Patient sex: F
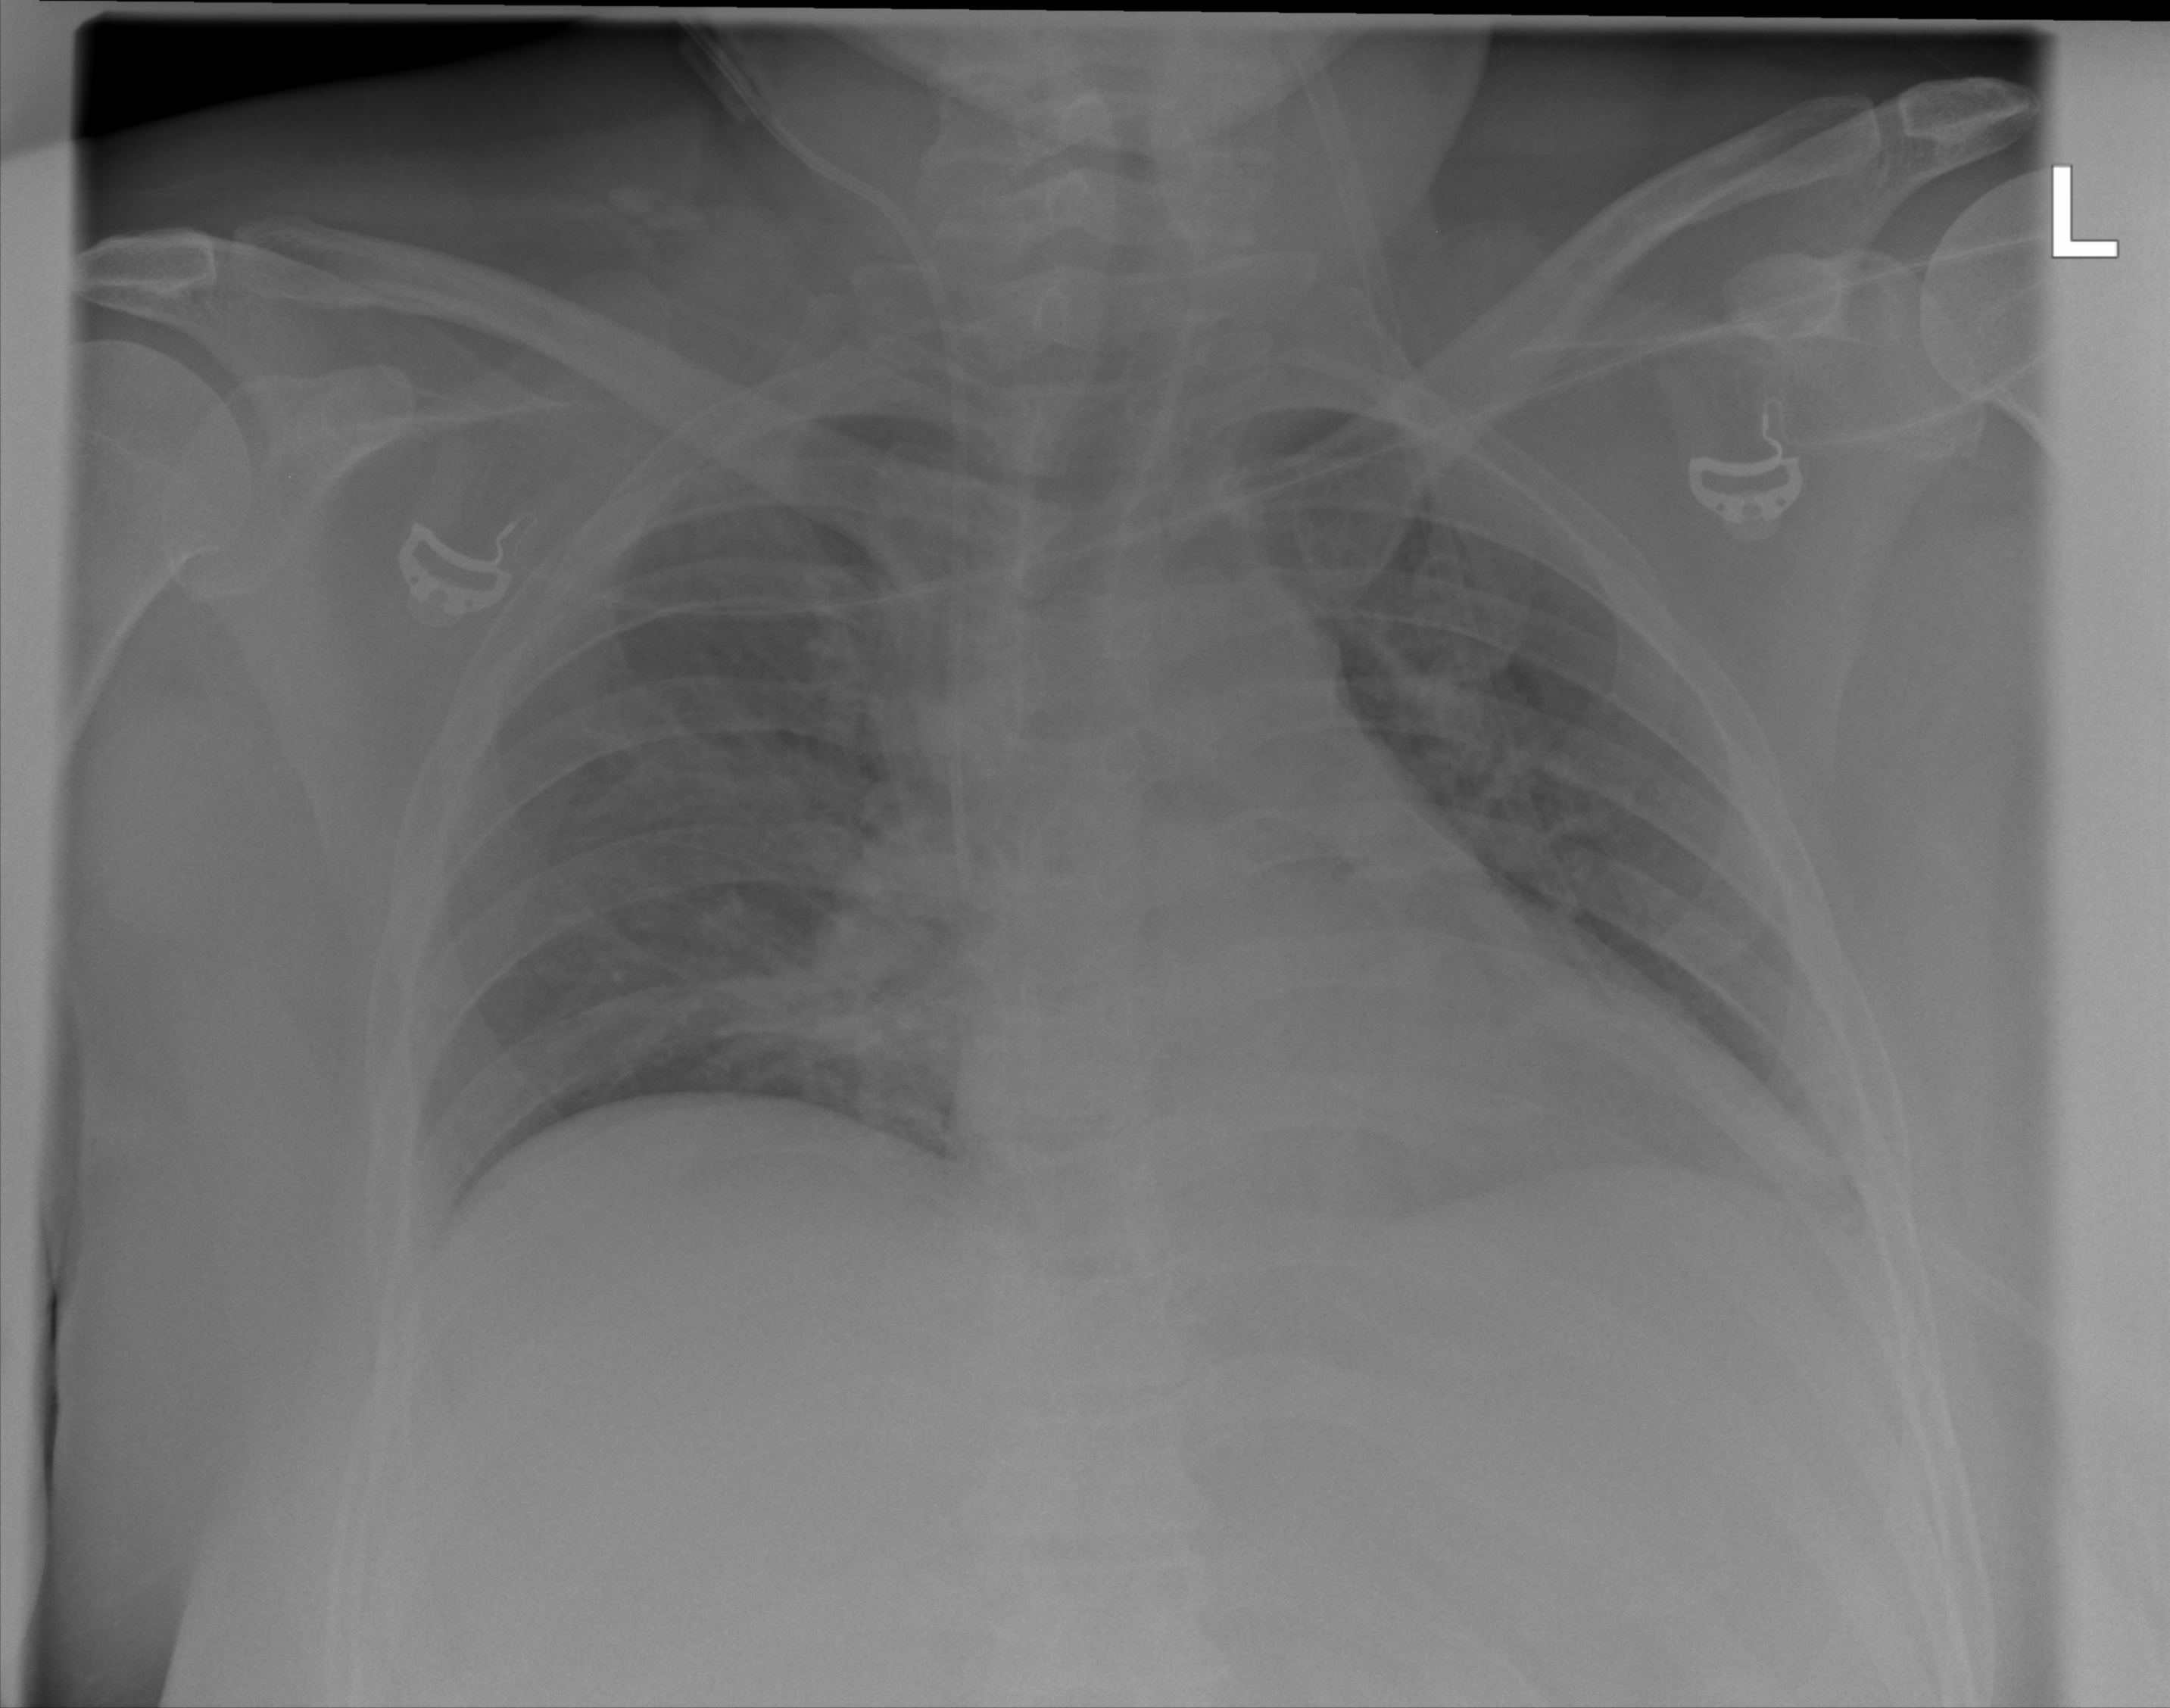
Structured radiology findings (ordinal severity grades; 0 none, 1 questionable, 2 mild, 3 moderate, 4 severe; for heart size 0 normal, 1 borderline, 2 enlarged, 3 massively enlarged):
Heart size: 2
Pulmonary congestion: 2
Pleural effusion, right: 0
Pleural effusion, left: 0
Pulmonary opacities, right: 2
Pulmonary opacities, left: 0
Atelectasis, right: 0
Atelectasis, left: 0